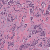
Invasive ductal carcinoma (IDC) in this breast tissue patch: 1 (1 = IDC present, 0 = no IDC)